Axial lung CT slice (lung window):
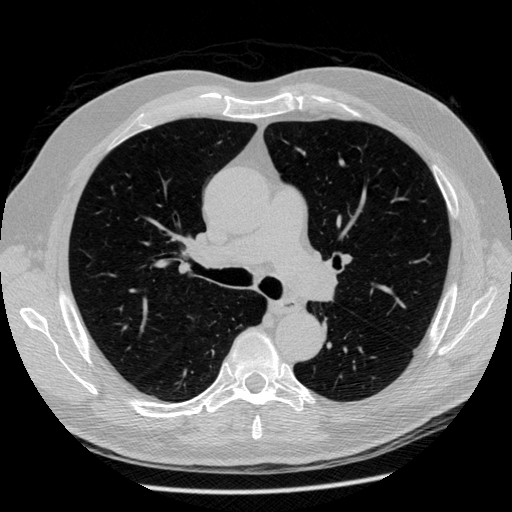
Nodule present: no